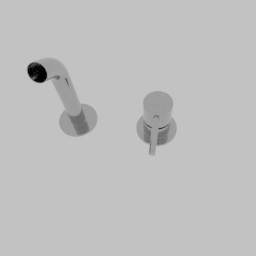
Label: appliances